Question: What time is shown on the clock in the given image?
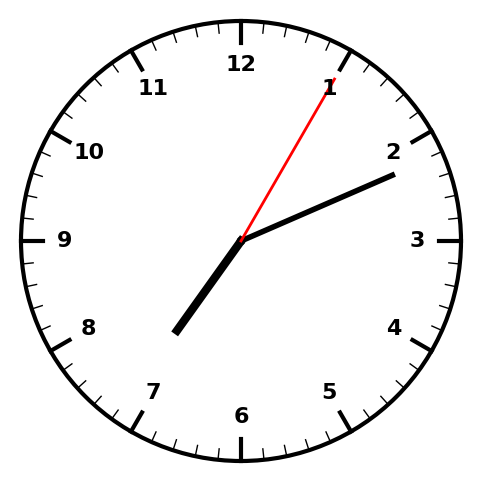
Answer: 07:11:05